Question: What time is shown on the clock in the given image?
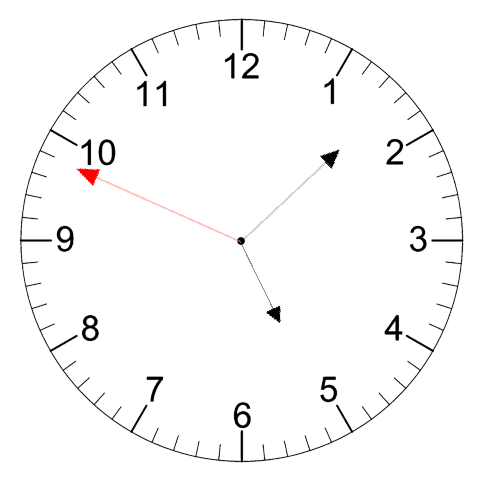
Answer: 05:07:49